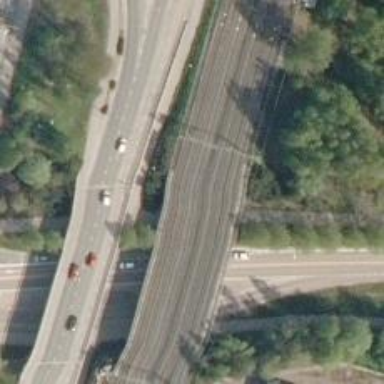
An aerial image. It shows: Bridge with electrified continuous railway track and contact line.